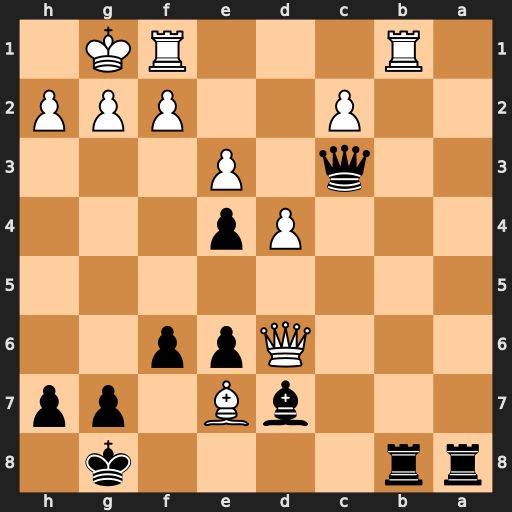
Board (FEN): rr4k1/3bB1pp/3Qpp2/8/3Pp3/2q1P3/2P2PPP/1R3RK1
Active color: b
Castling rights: -
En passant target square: -
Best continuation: Rxb1 Rxb1 Ra1 Qb8+ Kf7